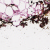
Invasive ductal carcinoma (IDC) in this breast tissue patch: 0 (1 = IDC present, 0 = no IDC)